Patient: sex M, age 34
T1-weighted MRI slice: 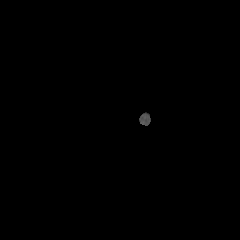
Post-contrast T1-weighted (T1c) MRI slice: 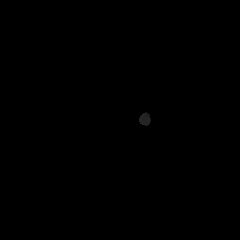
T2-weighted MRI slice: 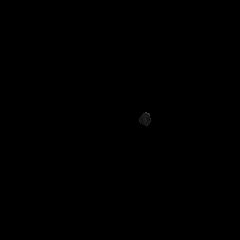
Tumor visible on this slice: no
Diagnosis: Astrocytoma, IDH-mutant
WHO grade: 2